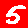
Digit: 5